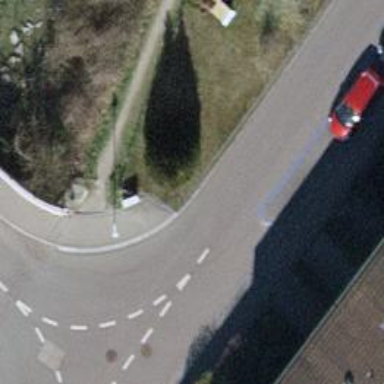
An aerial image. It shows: Sidewalk along the footway.